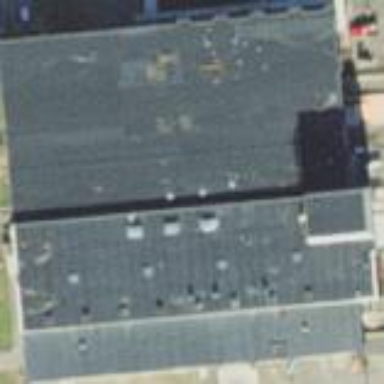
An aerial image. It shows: Building.